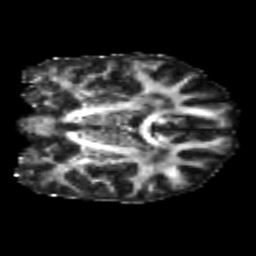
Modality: FA
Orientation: coronal
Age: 25
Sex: male
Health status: healthy
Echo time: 0.074 s